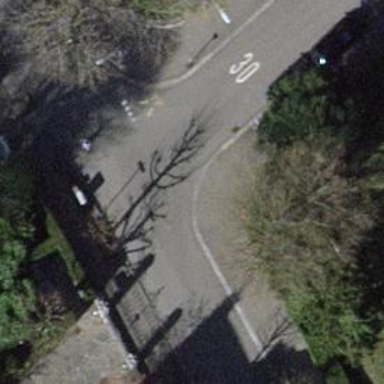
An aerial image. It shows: Kerb barrier.